Interaction volume radius: 5 \u00c5
Interaction volume height: 35 \u00c5
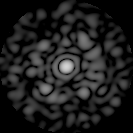
Disorder parameter: 0.8322